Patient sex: F
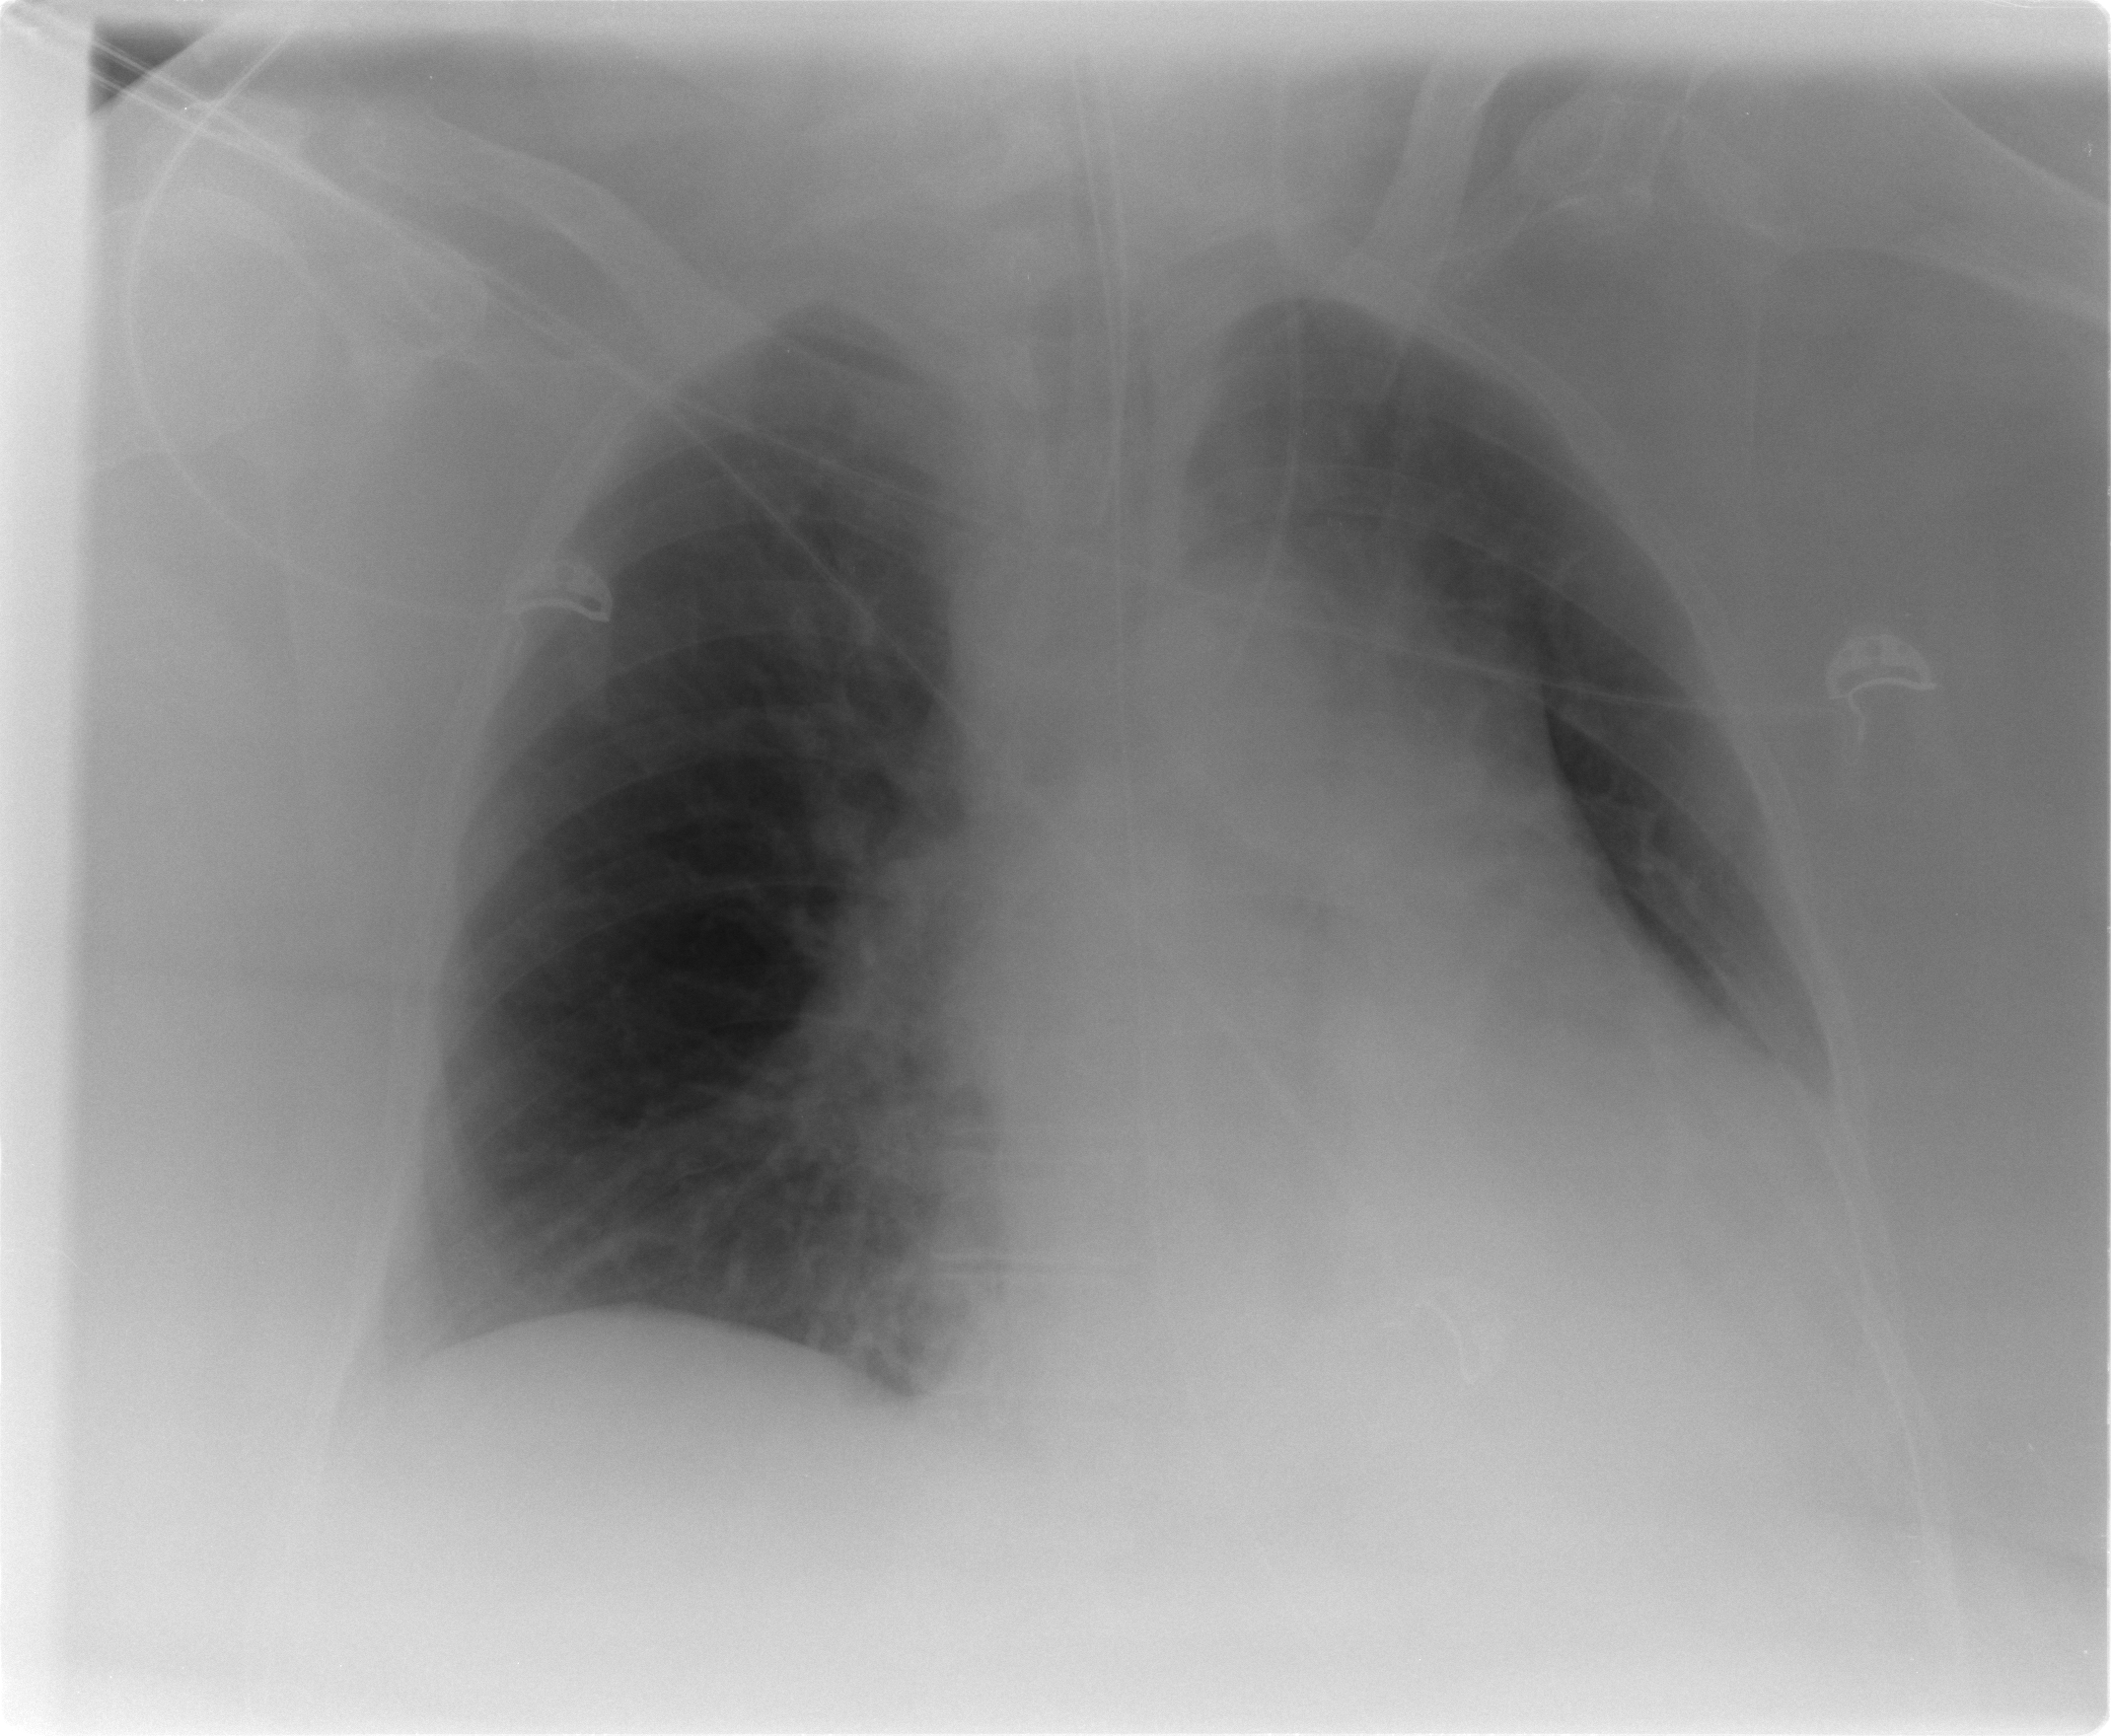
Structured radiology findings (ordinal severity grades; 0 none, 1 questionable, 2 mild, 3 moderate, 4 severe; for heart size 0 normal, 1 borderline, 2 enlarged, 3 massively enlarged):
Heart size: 2
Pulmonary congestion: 2
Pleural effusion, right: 0
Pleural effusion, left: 2
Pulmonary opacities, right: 0
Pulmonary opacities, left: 1
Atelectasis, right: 0
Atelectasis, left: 2